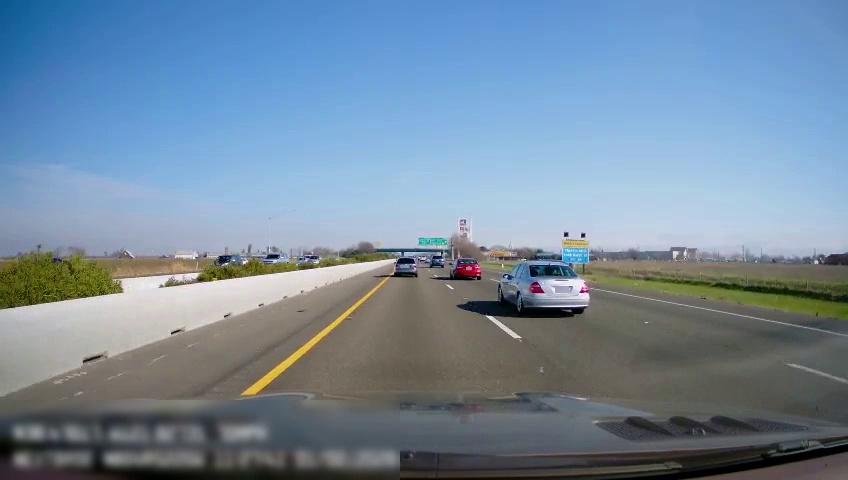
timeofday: Day
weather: Sunny
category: Drivable Space
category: Vehicles | SUV
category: Vehicles | Truck
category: Vehicles | Car
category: Vehicles | SUV
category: Vehicles | SUV
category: Vehicles | Car
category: Vehicles | Car
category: Vehicles | SUV
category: Lanes | Current Lane
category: Lanes | Current Lane
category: Lanes | Alternate Lane
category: Lanes | Alternate Lane
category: Traffic | Signs
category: Traffic | Signs
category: Traffic | Signs